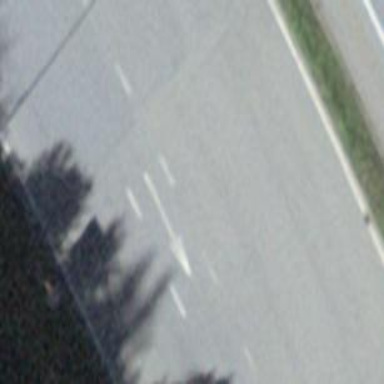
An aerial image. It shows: Unclassified road with asphalt surface.